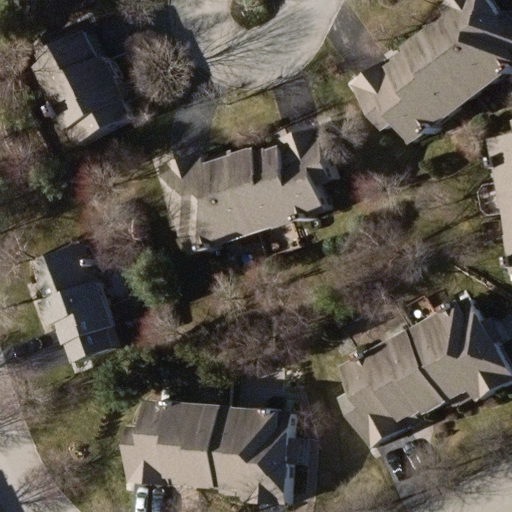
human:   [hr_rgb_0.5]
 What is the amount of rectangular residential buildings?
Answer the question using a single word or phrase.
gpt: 1

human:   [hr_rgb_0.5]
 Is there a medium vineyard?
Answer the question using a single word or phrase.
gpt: no

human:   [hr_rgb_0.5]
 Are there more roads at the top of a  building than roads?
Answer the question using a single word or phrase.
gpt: no

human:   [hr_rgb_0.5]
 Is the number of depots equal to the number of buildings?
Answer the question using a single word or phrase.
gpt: no

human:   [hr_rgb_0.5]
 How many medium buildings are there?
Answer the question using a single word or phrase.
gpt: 10

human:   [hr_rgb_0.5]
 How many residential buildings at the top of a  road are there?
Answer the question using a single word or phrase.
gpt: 9

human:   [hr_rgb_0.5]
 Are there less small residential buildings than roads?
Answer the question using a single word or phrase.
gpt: yes

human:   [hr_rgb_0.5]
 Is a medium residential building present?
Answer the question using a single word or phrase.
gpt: yes

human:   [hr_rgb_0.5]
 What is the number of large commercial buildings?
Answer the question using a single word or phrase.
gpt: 0

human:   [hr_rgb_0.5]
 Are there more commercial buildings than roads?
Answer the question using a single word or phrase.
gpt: no

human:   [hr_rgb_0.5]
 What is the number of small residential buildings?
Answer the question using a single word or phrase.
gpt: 1

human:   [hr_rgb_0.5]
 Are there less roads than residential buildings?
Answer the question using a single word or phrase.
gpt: yes

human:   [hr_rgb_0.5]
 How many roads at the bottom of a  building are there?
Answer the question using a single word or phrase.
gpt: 1

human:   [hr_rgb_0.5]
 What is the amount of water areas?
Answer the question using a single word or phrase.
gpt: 0

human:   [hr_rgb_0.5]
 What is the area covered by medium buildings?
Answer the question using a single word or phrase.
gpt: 2810m2

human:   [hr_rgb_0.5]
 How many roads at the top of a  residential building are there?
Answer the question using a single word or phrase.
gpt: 1

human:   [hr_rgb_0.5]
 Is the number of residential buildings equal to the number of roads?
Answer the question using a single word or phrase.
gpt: no

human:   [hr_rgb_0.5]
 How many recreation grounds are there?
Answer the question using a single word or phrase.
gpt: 0

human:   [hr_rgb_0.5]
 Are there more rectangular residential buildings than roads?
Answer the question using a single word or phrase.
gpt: no

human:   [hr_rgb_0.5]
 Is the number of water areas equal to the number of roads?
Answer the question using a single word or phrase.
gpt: no

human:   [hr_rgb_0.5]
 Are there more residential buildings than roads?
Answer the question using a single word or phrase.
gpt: yes

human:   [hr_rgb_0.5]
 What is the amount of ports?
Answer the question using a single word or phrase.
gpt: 0

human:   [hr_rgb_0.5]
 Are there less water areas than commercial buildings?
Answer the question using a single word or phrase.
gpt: no

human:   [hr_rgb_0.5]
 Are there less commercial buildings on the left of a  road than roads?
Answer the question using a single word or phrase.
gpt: yes

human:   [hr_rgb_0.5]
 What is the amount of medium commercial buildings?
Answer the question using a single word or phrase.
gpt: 0

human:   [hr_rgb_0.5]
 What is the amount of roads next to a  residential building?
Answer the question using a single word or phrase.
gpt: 2

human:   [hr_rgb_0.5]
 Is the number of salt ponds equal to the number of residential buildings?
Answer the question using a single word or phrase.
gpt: no

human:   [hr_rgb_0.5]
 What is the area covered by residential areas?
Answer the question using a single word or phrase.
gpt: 0m2

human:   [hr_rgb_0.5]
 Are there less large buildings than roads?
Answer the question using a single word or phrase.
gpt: yes

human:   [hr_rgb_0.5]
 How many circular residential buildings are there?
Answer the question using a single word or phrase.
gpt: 0

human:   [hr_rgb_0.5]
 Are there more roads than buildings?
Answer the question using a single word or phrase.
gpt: no

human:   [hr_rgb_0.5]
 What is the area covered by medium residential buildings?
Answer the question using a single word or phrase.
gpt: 2810m2

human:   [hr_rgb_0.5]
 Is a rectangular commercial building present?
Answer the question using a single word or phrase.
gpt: no

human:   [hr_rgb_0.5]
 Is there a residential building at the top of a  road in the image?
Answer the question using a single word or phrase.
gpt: yes

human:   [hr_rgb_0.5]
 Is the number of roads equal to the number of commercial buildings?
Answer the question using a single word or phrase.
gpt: no

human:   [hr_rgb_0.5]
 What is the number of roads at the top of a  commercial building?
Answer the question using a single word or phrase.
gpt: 0